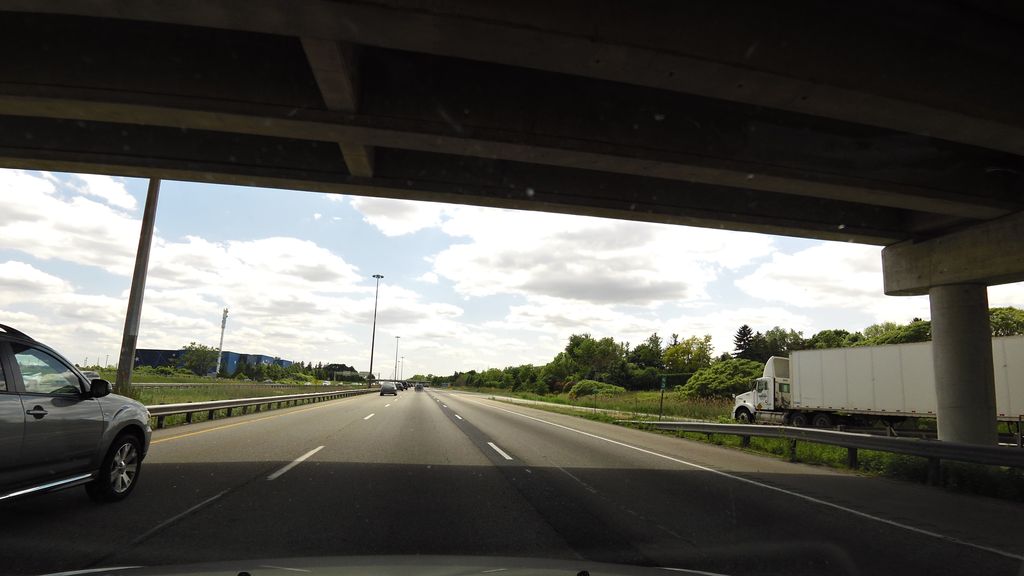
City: hamilton